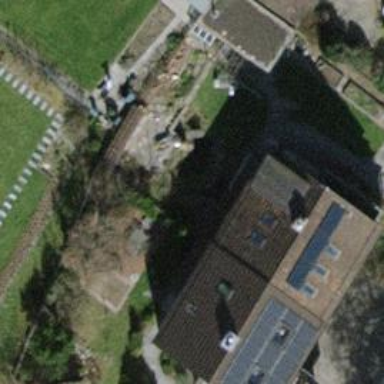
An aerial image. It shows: Building with tiled roof.